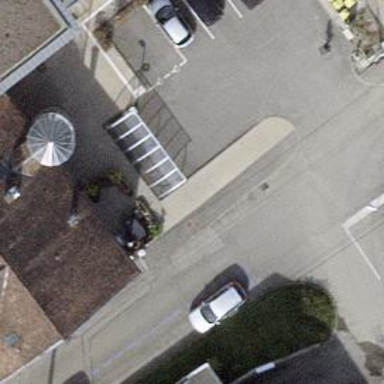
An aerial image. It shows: Bicycle parking area with anchor points.